Question: I have a "CSV" format dataset with 28 variables and 7400 observation. I import the dataset in R with the name of "films" and I want to clean that. In this way, I use "sqldf" and "SQLite" libraries. But when I use "sqldf" I receive the warnings and consequently my dataset does not update too:

'''
color director_name num_critic_for_reviews duration
Color James Cameron 723 178
Color Gore Verbinski 302 169
Color Sam Mendes 602 148
'''
the code I have used is as below:
'''
library(RSQLite)
library(sqldf)
db <- dbConnect(SQLite(), "tempdb")
dbWriteTable(db,"films",films, overwrite=TRUE)
d <- sqldf(c('update films set movie_title=lower(movie_title)', 'select * from films'))
d <- sqldf(c('update films set actor_3_name=lower(actor_3_name)', 'select * from films'))
d <- sqldf(c('update films set actor_2_name=lower(actor_2_name)', 'select * from films'))
d <- sqldf(c('update films set actor_1_name=lower(actor_1_name)', 'select * from films'))
d <- sqldf(c('update films set director_name=lower(director_name)', 'select * from films'))
# Warning message:
# In rsqlite_fetch(res@ptr, n = n) :
# Don't need to call dbFetch() for statements, only for queries
'''
What is the problem?
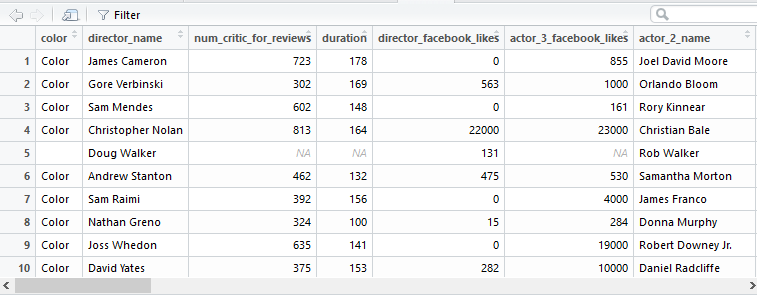
Answer: There are several problems at work here.
:
'''
# Warning message:
# In rsqlite_fetch(res@ptr, n = n) :
# Don't need to call dbFetch() for statements, only for queries
'''
This is a warning, not an error. In fact, it appears to be somewhat new issue in 'RSQLite', and is referenced in an open issue: <URL>.
(For cleanness, I'm removing it from the output in the rest of this answer, though it occurs with each non-'select' query.)
, 'RSQLite' deals with a database, period. It has no opinion or awareness of variables within the R environment, so there is no suggestion that a variable in R is an immediate and perpetual representation of a database table. (There are similar methodologies using <URL>
In order to provide this type of tie between R and some form of SQL querying, there's 'sqldf' that allows you to query against R variables as if they were actual SQL tables. When you do such a query, it grabs the data.frame as it currently looks, inserts it into a temporary database table (whether 'RSQLite' or another), runs the SQL code, then returns what you need.
: despite this apparent tie, it is quite functional in that it does not produce <URL> within the R environment. That means that if you want to store the resulting data in a way that R can use, you need to explicitly capture the new table into an R variable.
For example:
'''
library(sqldf)
(mt <- mtcars[1:5,1:5])
# mpg cyl disp hp drat
# Mazda RX4 21.0 6 160 110 3.90
# Mazda RX4 Wag 21.0 6 160 110 3.90
# Datsun 710 22.8 4 108 93 3.85
# Hornet 4 Drive 21.4 6 258 110 3.08
# Hornet Sportabout 18.7 8 360 175 3.15
'''
After the update, the original data is untouched.
'''
sqldf('update mt set cyl=5 where cyl>5')
mt
# mpg cyl disp hp drat
# Mazda RX4 21.0 6 160 110 3.90
# Mazda RX4 Wag 21.0 6 160 110 3.90
# Datsun 710 22.8 4 108 93 3.85
# Hornet 4 Drive 21.4 6 258 110 3.08
# Hornet Sportabout 18.7 8 360 175 3.15
'''
You can get the data individually or in the same line by including a 'select * from ...' in your call to 'sqldf':
'''
mt2 <- sqldf(c('update mt set cyl=5 where cyl>5', 'select * from mt'))
mt2
# mpg cyl disp hp drat
# 1 21.0 5 160 110 3.90
# 2 21.0 5 160 110 3.90
# 3 22.8 4 108 93 3.85
# 4 21.4 5 258 110 3.08
# 5 18.7 5 360 175 3.15
'''
(In this case I saved it to 'mt2', but you could just have easily over-written it.)
All of this is discussed in various forms in the <URL>, "8. Why am I having problems with update?"
# EDIT
There appear to be several misunderstandings about 'sqldf' and such.
1. You are creating a db handle for direct SQL queries (not sqldf), but you never use it. As you'll see later, either (a) use dbExecute (and related functions) with the db handle, or (b) use sqldf, no need for dbConnect and friends.
2. When using sqldf, on each and every call to sqldf it does a complete copy of the current instance of the variable into a database. (This is both helpful and, at times, inefficient. With smaller datasets, the time lost is likely not felt, but still ...) So when you keep referring to the table films, it is ignoring the d you created, because it has no way to infer what you are trying to do outside of its call ... it just copies, queries, and discards. # assuming this is something like what you do ... but it doesn't matter
films <- read.csv("films.csv", ...)
# '-<---<---<---<---<---<---<---<---<---<---<---<---<---<---<-+-<--.
db <- dbConnect(SQLite(), "tempdb") # not used in sqldf ^ dbWriteTable(db, "films", films, overwrite=TRUE) # never used ^ # '--- is referring to --->--->--->--' d <- sqldf(c('update films set movie_title=lower(movie_title)', # 'select * from films')) # # \ '--- (internal to sqldf) ^
# '--- refers to the original 'films' --->--->--->--'
Option 1, use the RSQLite functions, not sqldf: db <- dbConnect(SQLite(), "tempdb")
dbWriteTable(db,"films",films, overwrite=TRUE)
dbExecute(db, 'update films set actor_3_name=lower(actor_3_name)')
# '--- repeat for all updates
films <- dbGetQuery(db, 'select * from films')
Option 2, (not my preferred) use the variable created on the previous line: films <- read.csv("films.csv", ...)
# '--<---<---<---<---<---<---<---<---<---<---<---<---<---<---<---<---<-.
d <- sqldf(c('update films set movie_title=lower(movie_title)', # 'select * from films')) # #\ \ '--- (internal to sqldf) ^
# \ '--- refers to original 'films' --->--->--->--->--'
# '--<---<---<---<---<---<---<---<---<---<---<---<---<---<---<---<--.
d <- sqldf(c('update d set actor_3_name=lower(actor_3_name)', # 'select * from d')) # # \ '--- (internal to sqldf) ^
# '--- refers to previously-created 'd' --->--->--->'
# (repeat for other updates)
Option 3, always reference/overwrite the original films variable: films <- read.csv("films.csv", ...)
# '--<---<---<---<---<---<---<---<---<---<---<---+--<---<---<---<---<---.
films <- sqldf(c('update films set movie_title=lower(movie_title)', # 'select * from films')) # # \ \ '--- (internal to sqldf) ^
# \ ' --- refers to the first 'films' -->--->--->--'
# '-<---<---<---<---<---<---<---<---<---<---<---+--<---<---<---<---<--.
films <- sqldf(c('update films set actor_3_name=lower(actor_3_name)', # 'select * from films')) # # \ '--- (internal to sqldf) ^
# ' --- refers to the second 'films' -->--->--->-'
# (repeat for other updates)
3. sqldf inefficiencies. Each time you make a call to sqldf, it copies the entire dataset into a temporary table. Every. Time. You can reduce some of the overhead by combining all query strings into a single call, like so: films <- read.csv("films.csv", ...)
films <- sqldf(c('update films set actor_3_name=lower(actor_3_name)',
'update films set actor_2_name=lower(actor_2_name)',
'update films set actor_1_name=lower(actor_1_name)',
'update films set director_name=lower(director_name)',
'select * from films'))
4. SQL inefficiencies. Your original code may be simplified for the question (which is fine), but if not then here goes. Since you do not appear to be conditioning your updates at all, you can combine the data-cleaning into one update. (This can be used with dbExecute as well.) films <- read.csv("films.csv", ...)
films <- sqldf(c('update films set actor_3_name=lower(actor_3_name),
actor_3_name=lower(actor_3_name),
actor_2_name=lower(actor_2_name),
actor_1_name=lower(actor_1_name),
director_name=lower(director_name)',
'select * from films'))
5. Do you really need SQL? This can be done quite easily/quickly in R: films <- read.csv("films.csv", ...)
films <- within(films, {
actor_3_name <- tolower(actor_3_name)
actor_2_name <- tolower(actor_2_name)
actor_1_name <- tolower(actor_1_name)
director_name <- tolower(director_name)
})